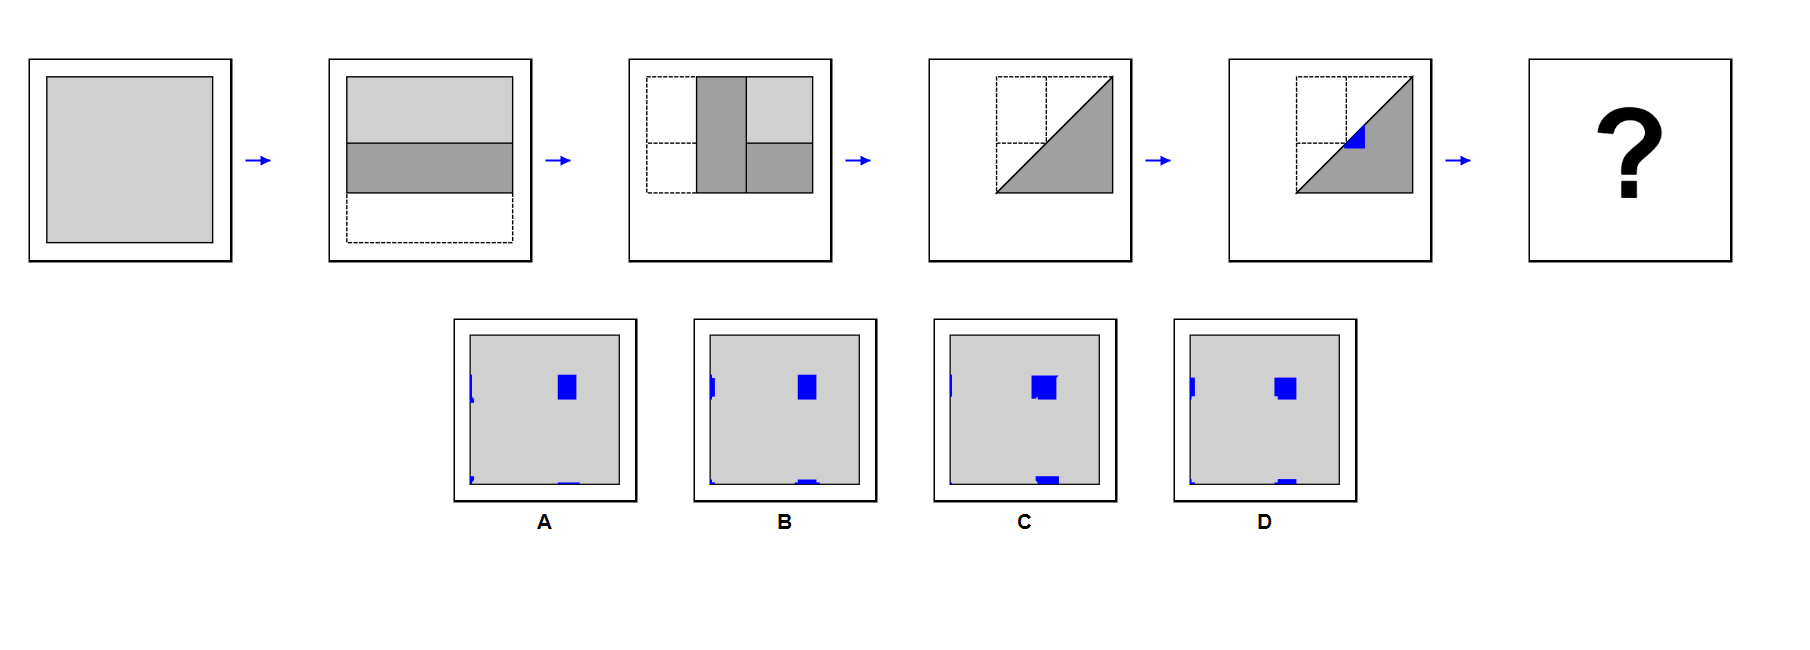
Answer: D